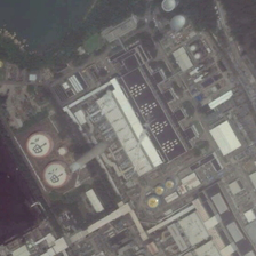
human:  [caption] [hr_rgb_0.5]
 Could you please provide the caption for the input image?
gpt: The storage tanks in the factory are used to store oil.

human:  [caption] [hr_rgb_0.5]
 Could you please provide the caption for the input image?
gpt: The oil storage tanks in this factory are used for storing oil.

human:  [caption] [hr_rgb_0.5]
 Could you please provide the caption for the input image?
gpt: The oil storage tank in this factory is used for storing oil.

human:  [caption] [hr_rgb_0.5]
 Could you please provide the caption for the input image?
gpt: The storage tanks in this factory are used for storing oil.

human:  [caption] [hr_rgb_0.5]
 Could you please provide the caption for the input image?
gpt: The storage tanks in the factory are used for storing oil.